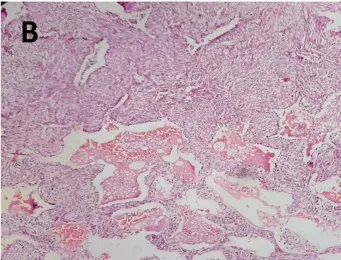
Gross and microscopic features of the tumor. (B) Low power view of tumor, infiltrating lung alveolar spaces, H&E, x100.
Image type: pathology (h&e)